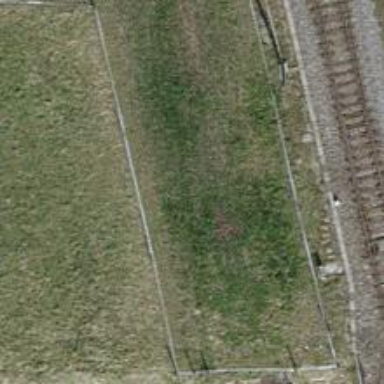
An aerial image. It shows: Abandoned railway spur with electrified contact line. This railway spur has 1 track.